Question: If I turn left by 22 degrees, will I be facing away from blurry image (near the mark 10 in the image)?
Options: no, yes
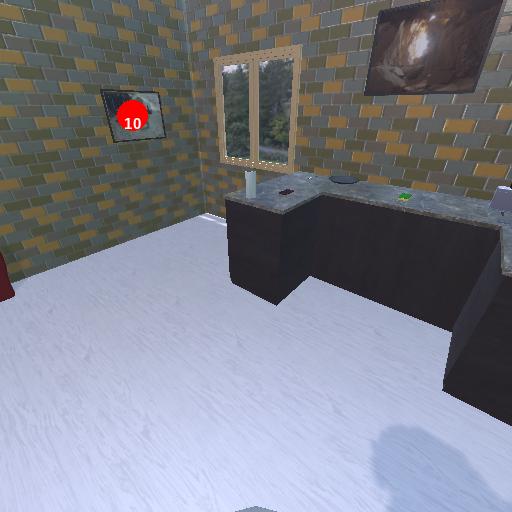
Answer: no